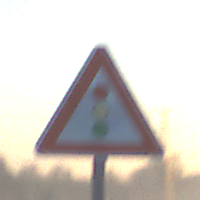
Verkehrszeichen: Lichtzeichenanlage
Umgebung: Outdoor, Nature
Tageszeit: Dawn
Wetter: Clear
Licht: Natural
Jahreszeit: NotSpecified
Kontrast: LowContrast